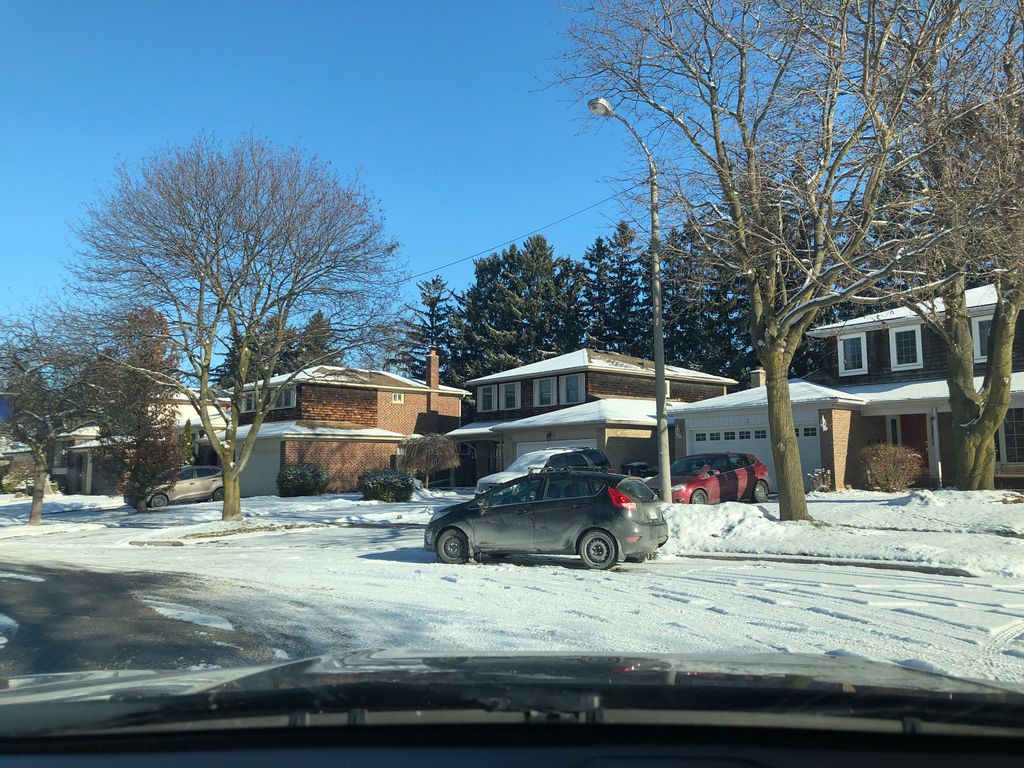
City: toronto